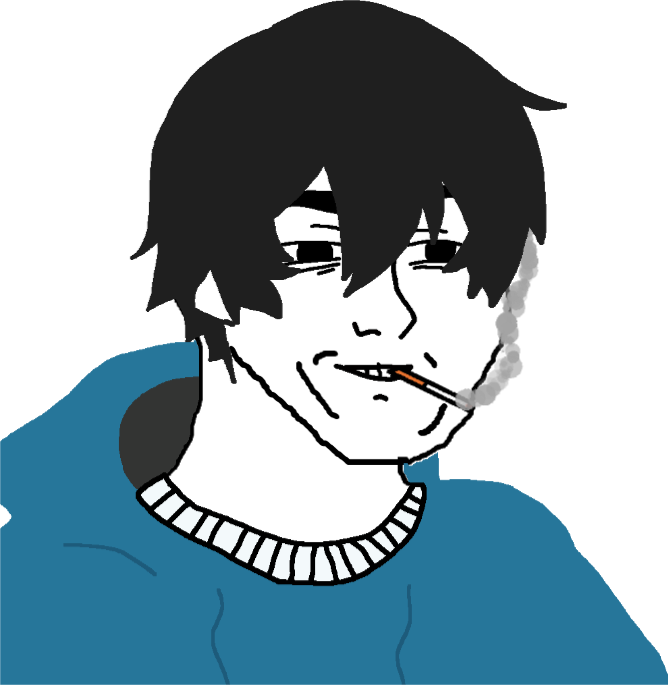
Label: 5_Doomer